Chest X-ray:
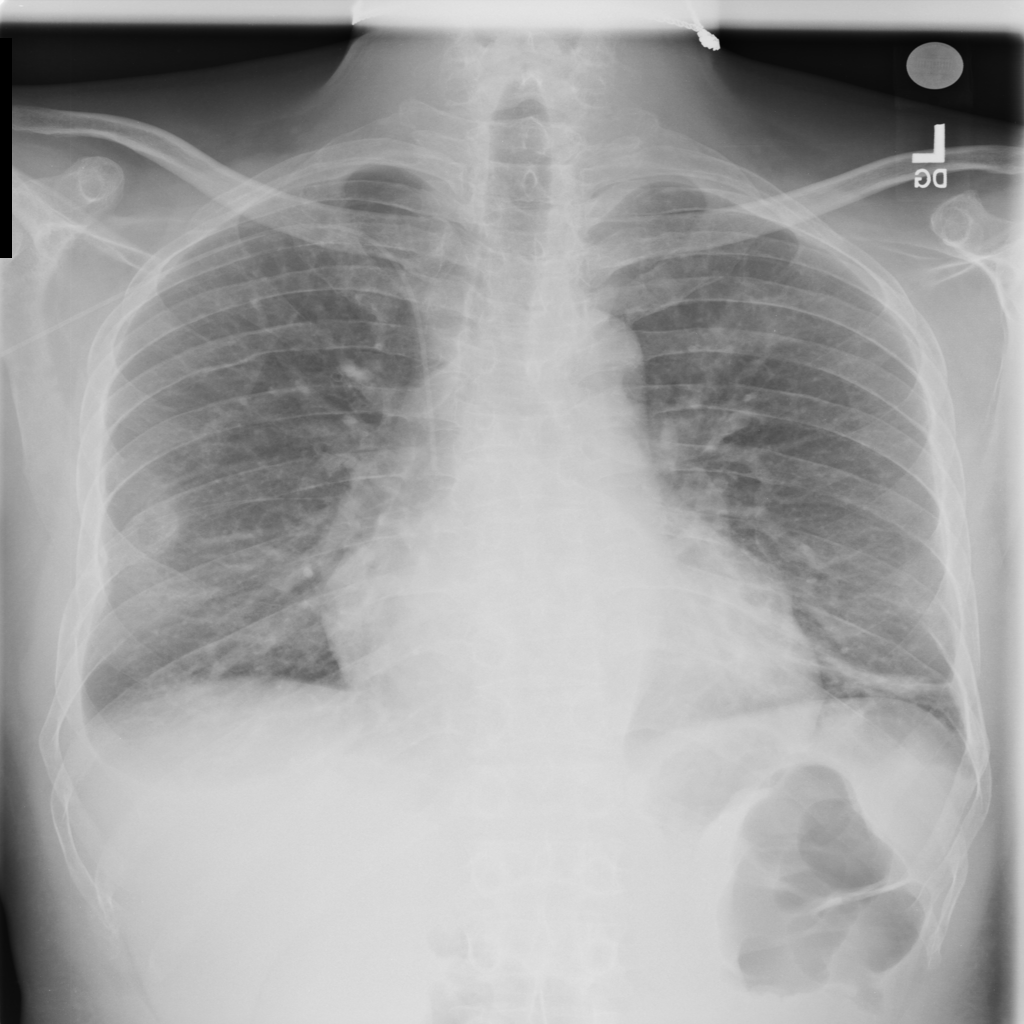
Findings: Fracture, Atelectasis, Effusion, Cardiomegaly
No abnormal finding: no